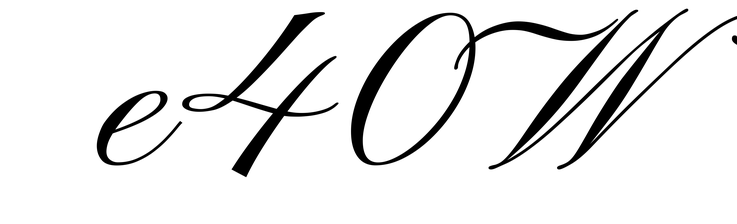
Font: PinyonScript-Regular